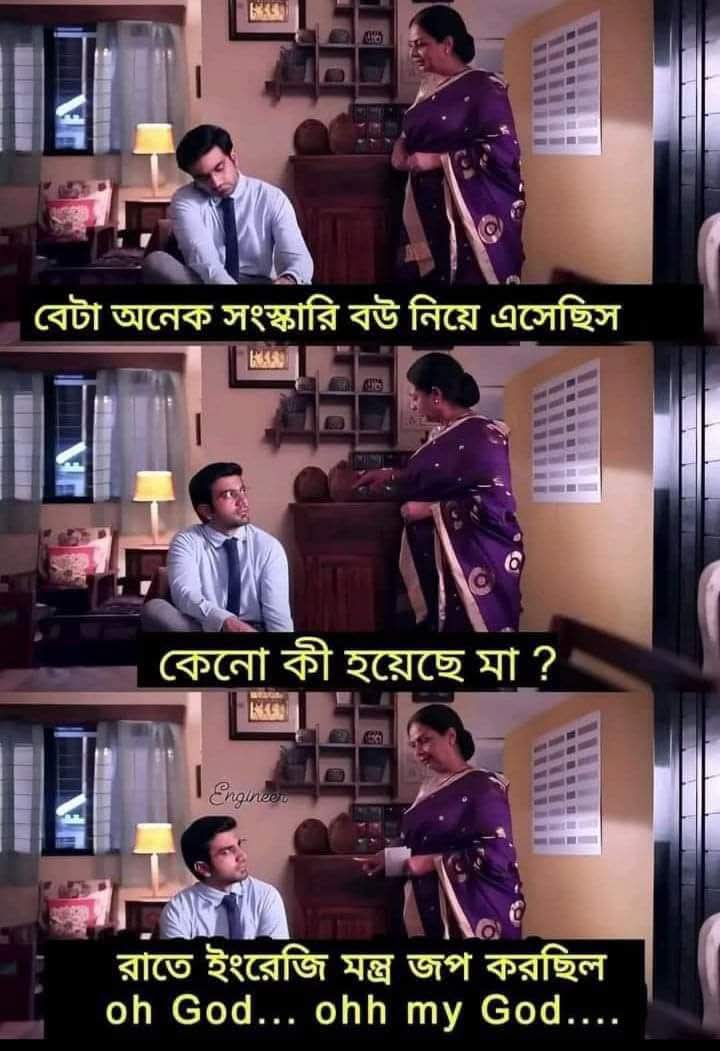
Text: বেটা অনেক সংস্কারি বউ নিয়ে এসেছিস
কেনো কী হয়েছে মা?
রাতে ইংরেজি মন্ত্র জপ করছিল oh God... ohh my God....
Label: Non Hate